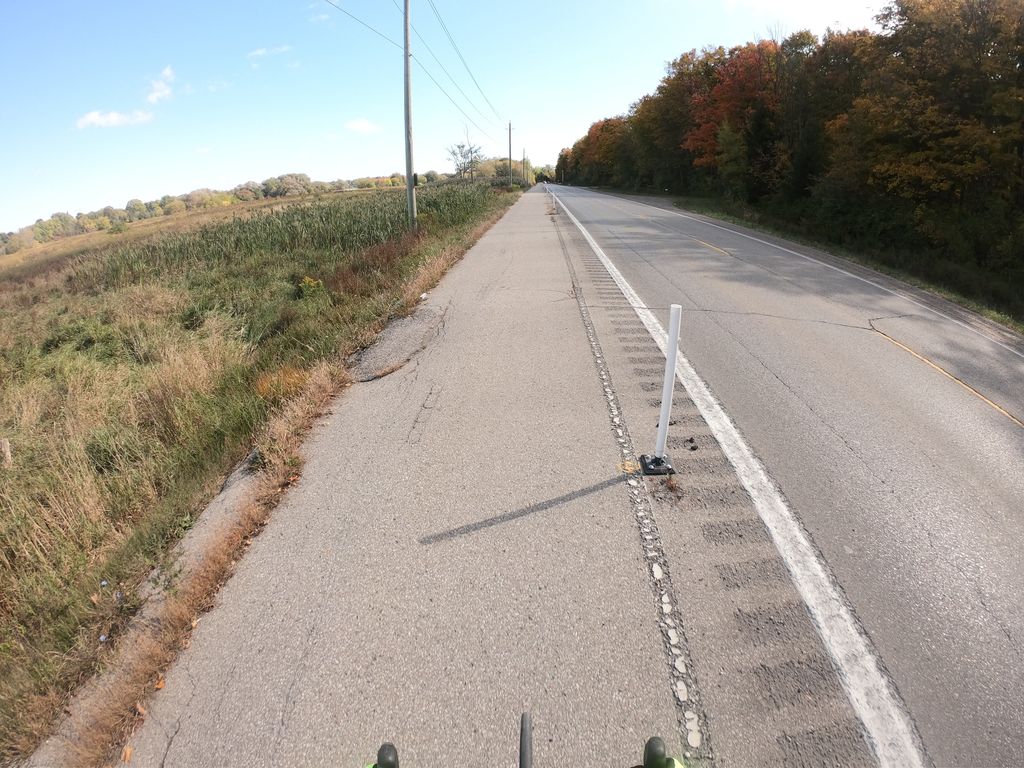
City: kitchener-waterloo